Question: Hello everybody i have asp.net mvc4 application where i made countdown something like this:
How i can get how many days, hours, minutes and seconds are remaining with two daetime range
i have tried this does not working on minutes .'TotalMinutes'
'''
datetime.TotalDays();
'''

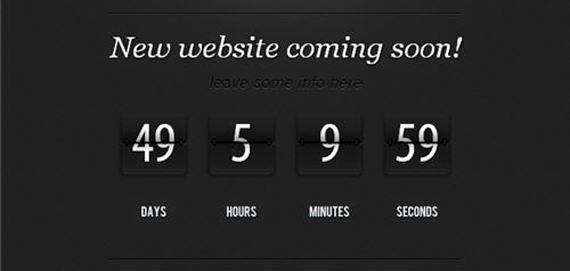
Answer: Use
'''
Timespan remtime = YourLaunchDateTime - DateTime.Now;
'''
Then:
Use 'remtime.Days' for Days
Use 'remtime.Hours' for Hours
Use 'remtime.Minutes' for Minutes
Use 'remtime.Seconds' for Seconds
Do not use any 'Total...' property as it converts all time into that entity.
You are using 'remtime.TotalMinutes'. This will convert your Time into Minutes.
For eg. if 3 Hours are left this will return 180 Minutes (bcoz 3 * 60 = 180)